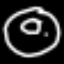
Label: donut